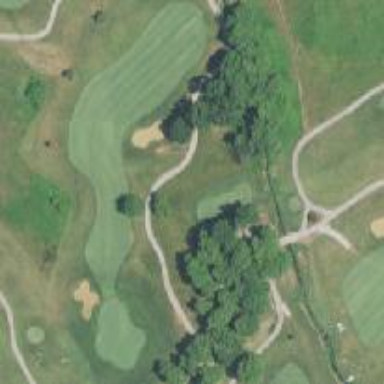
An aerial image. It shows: Grassy area designated as golf fairway.